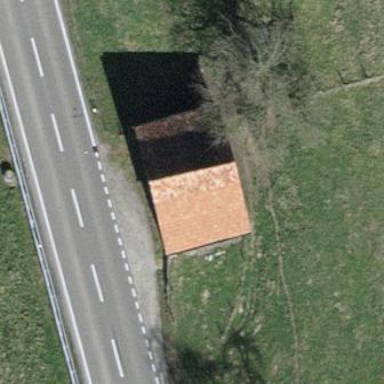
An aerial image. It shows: Shed building.